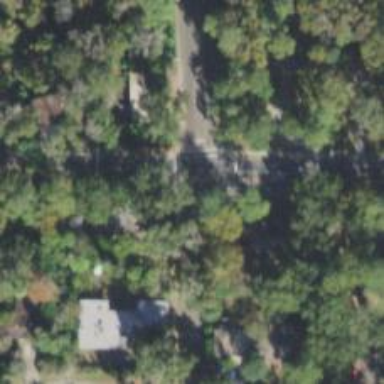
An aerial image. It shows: Residential road with sidewalk on the left.